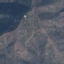
Land use / land cover class: HerbaceousVegetation